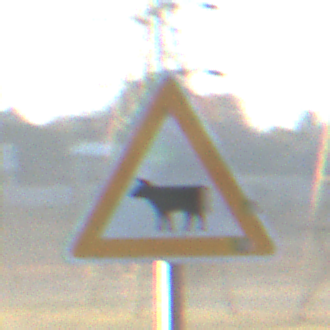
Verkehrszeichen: ViehtriebRechts
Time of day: SunriseSunset
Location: Outdoor (Nature)
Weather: Clear
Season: NotSpecified
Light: Natural